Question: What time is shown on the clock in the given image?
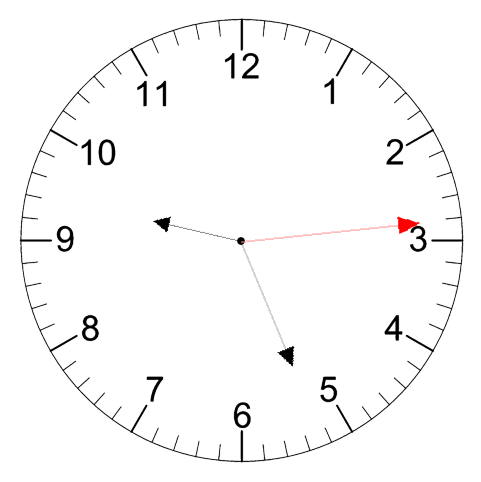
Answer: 09:26:14